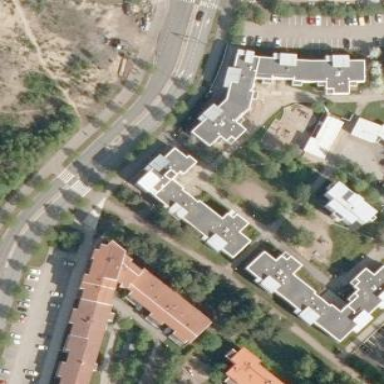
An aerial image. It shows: View of apartment building.